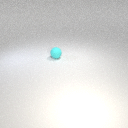
small cyan rubber sphere